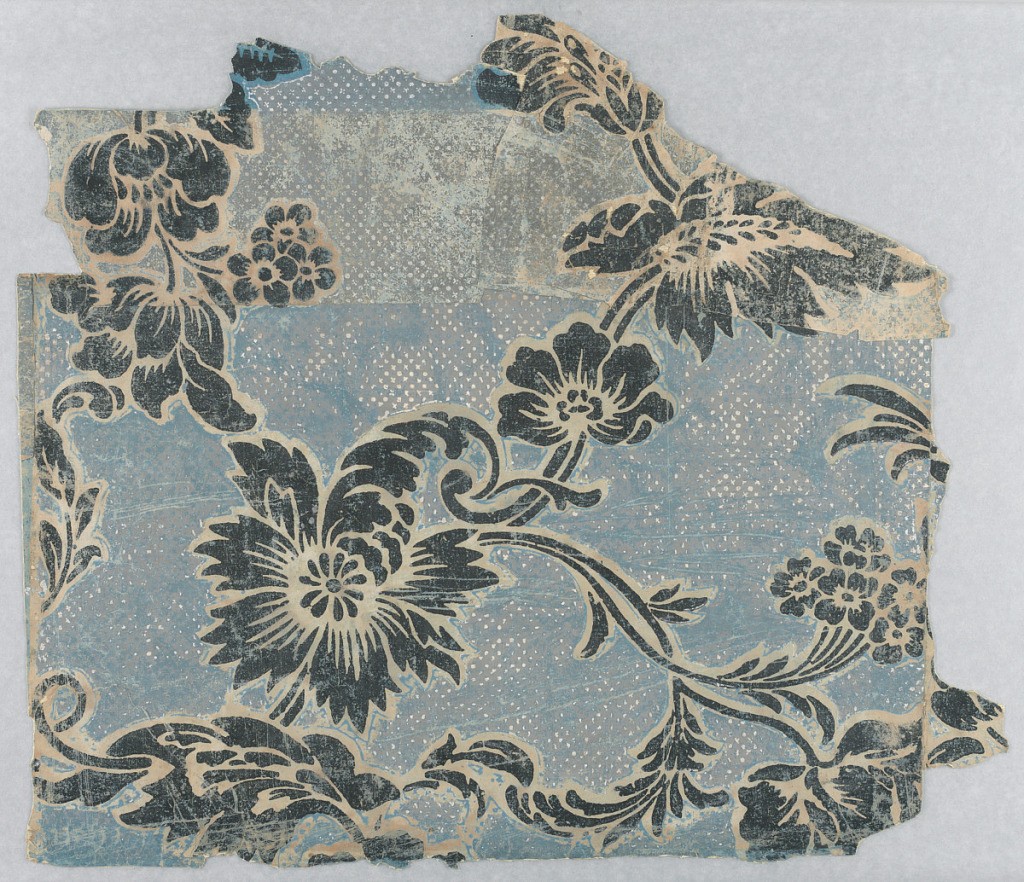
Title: Sidewall - fragment
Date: ca. 1768
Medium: Block printed on handmade paper
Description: Two larger portions mounted on canvas, with space between, of serpentine vine design of large leaves set with large flowers and flower clusters; ground set with diagonal rows of dots and crosses.